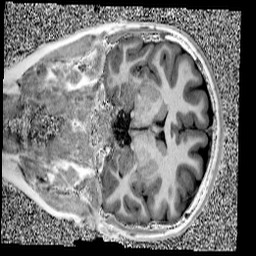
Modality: UNIT1
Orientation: coronal
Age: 12
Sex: female
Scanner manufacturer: siemens
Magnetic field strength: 3 T
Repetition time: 4 s
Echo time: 0.00303 s